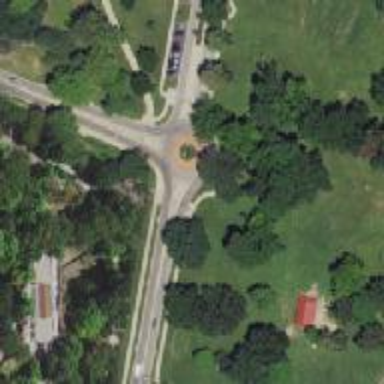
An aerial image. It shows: Unclassified road featuring roundabout.